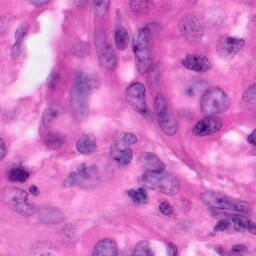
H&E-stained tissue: Pancreatic